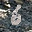
Label: 6